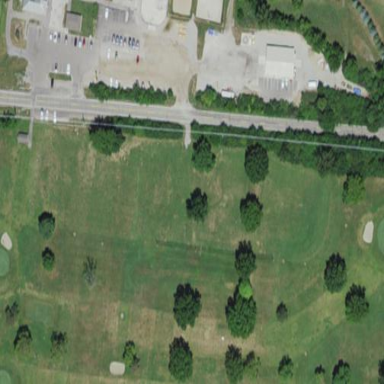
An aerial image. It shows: Driving range for golf practice.